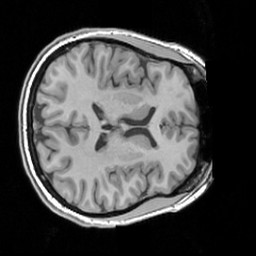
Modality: T1w
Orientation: axial
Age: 29
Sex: female
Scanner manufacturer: siemens
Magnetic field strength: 3 T
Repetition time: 1.63 s
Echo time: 0.00311 s